Question: Getting the log message: Diameter of pie too small, not rendering.
Then, it seems when I hover or click inside the page I get: Uncaught TypeError: Cannot read property '0' of undefined
'''
<link href="/Content/jqPlot/jquery.jqplot.css" rel="stylesheet" type="text/css" />
<script src="/Scripts/jquery.jqplot.js" type="text/javascript"></script>
<script src="/Scripts/jqplot.pieRenderer.js" type="text/javascript"></script>
<script type="text/javascript">
$(function () {
//GetWeeklyProjectSummary();
Test();
});
function Test() {
var data = [["987 Project",74],["ABC Project",68],["XYZ project",26]];
var plot1 = jQuery.jqplot('weeklyProjectSummary', [data],
{
seriesDefaults: {
// Make this a pie chart.
renderer: jQuery.jqplot.PieRenderer,
rendererOptions: {
// Put data labels on the pie slices.
// By default, labels show the percentage of the slice.
showDataLabels: true
}
},
legend: { show: true, location: 'e' }
}
);
}
</script>
'''
Here is the div its going into:
'''
<div id="weeklyProjectSummary"></div>
'''
Here is what I get on the page:
Let me know if you need any more details.
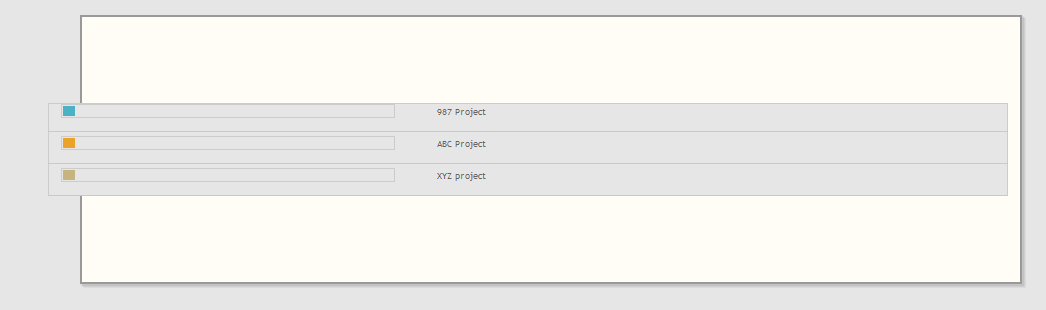
Answer: I had similar problem when using jqplot with blueprintcss - based on your screen capture I believe you are using blueprintcss.
Try removing the following line:
'''
legend: { show: true, location: 'e' }
'''
and see if it renders properly.
(Edit: More information here:
<URL>